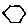
Label: hexagon